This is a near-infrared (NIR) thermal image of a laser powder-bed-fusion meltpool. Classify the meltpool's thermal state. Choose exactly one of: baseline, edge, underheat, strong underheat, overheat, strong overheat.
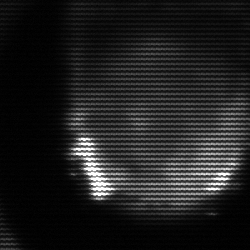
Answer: edge